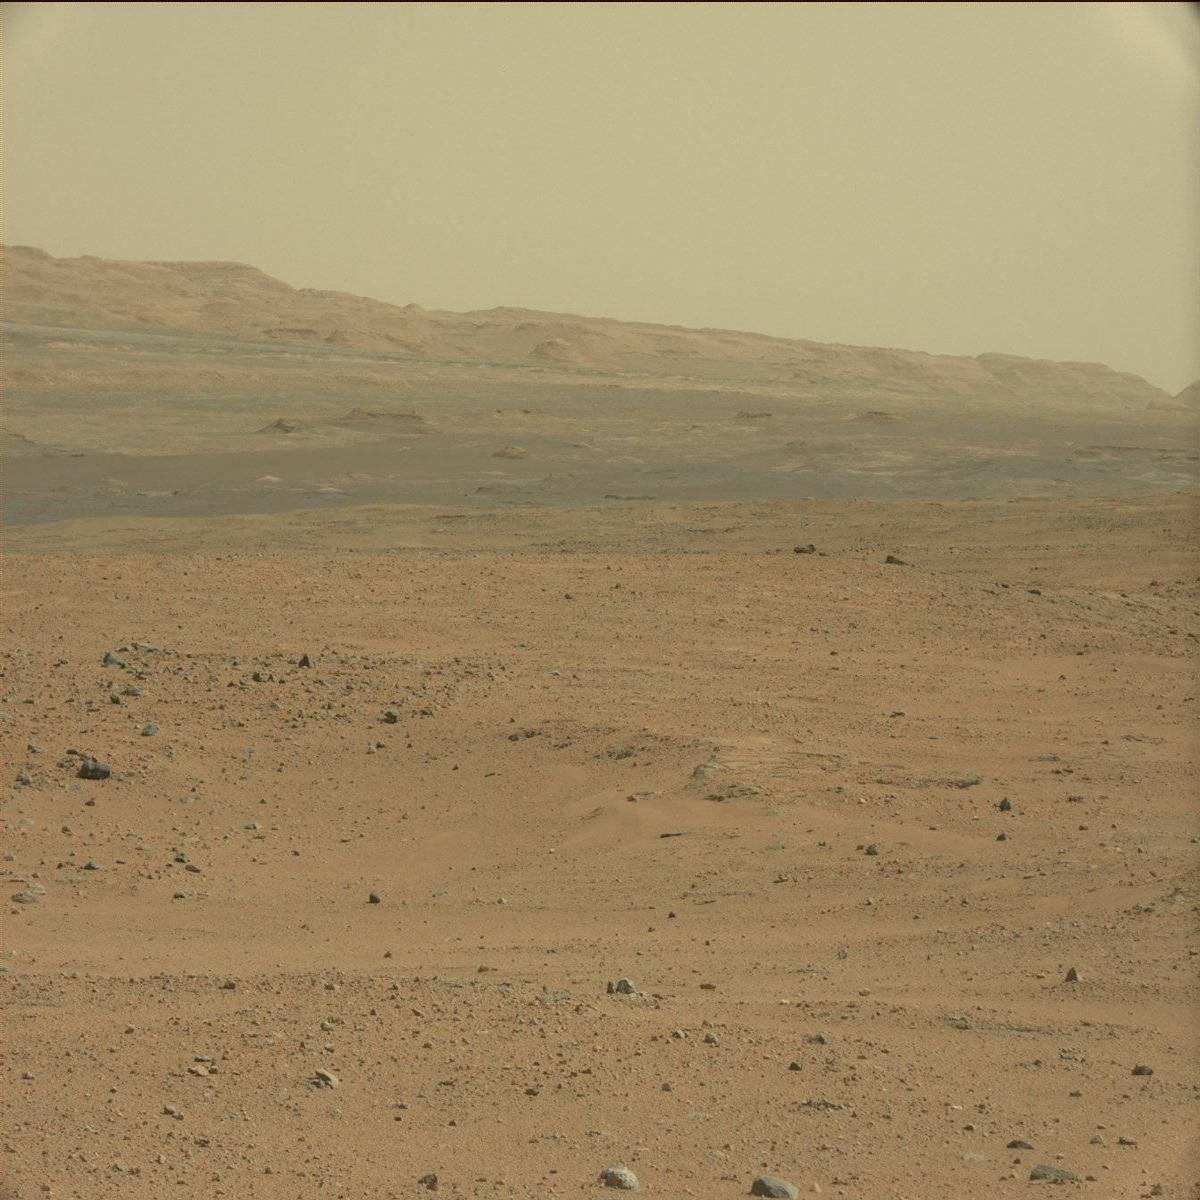
Terrain classes present: Bedrock, Ridge, Rock, Sand / Soil, Sky